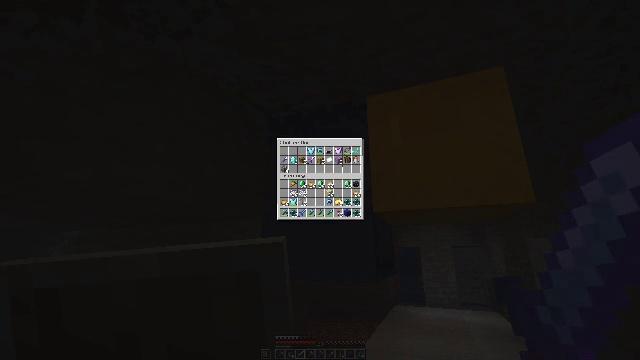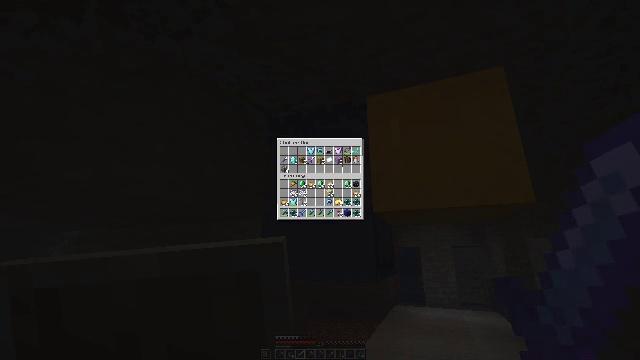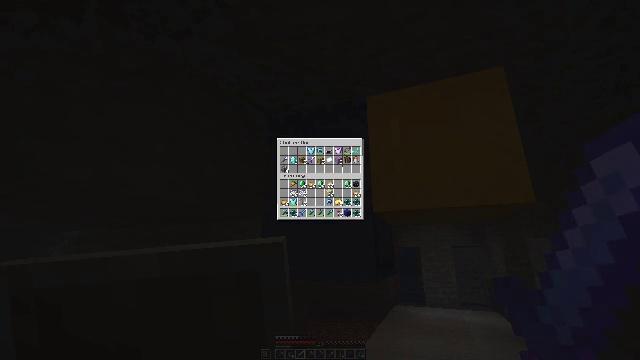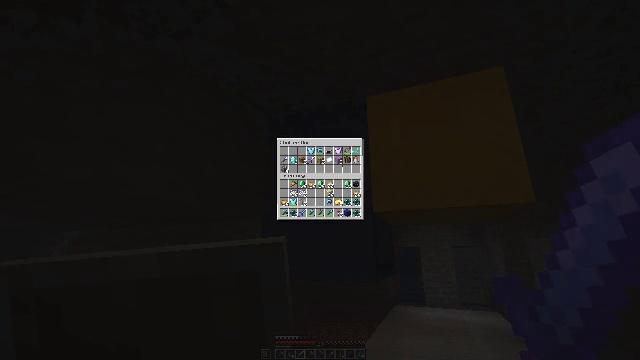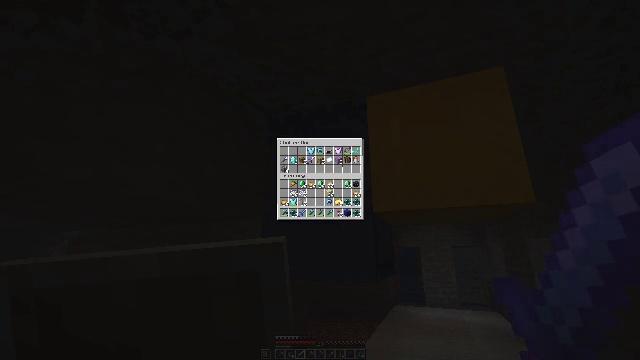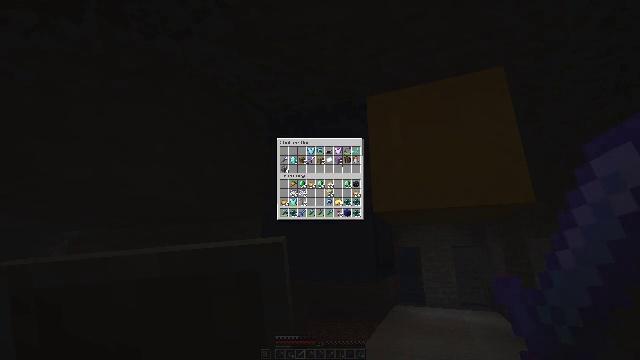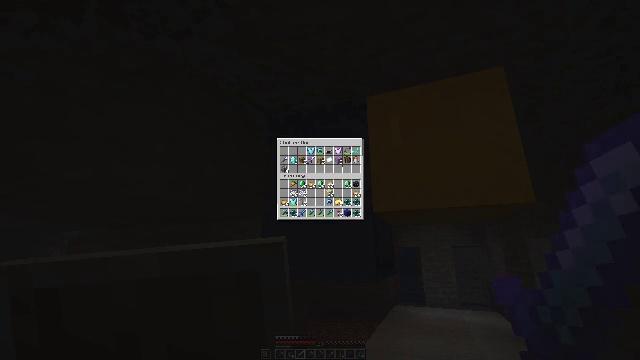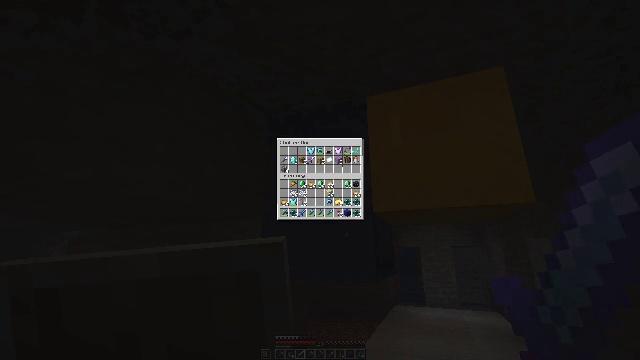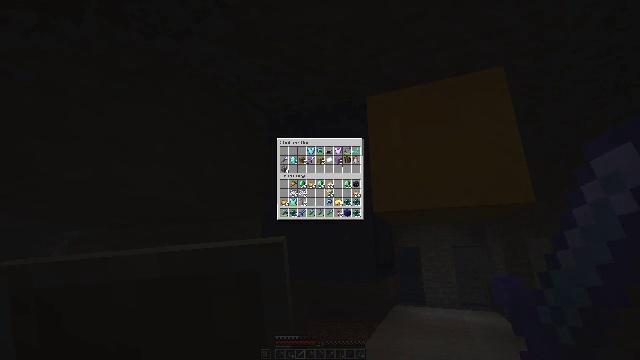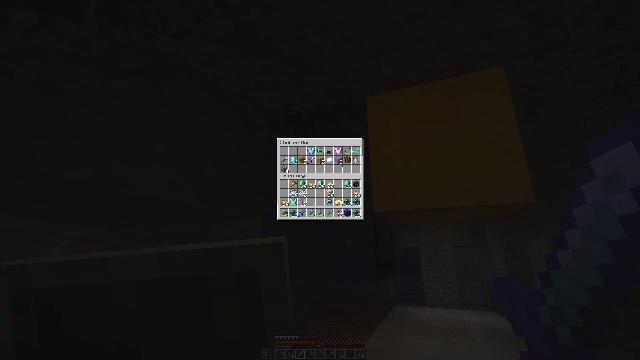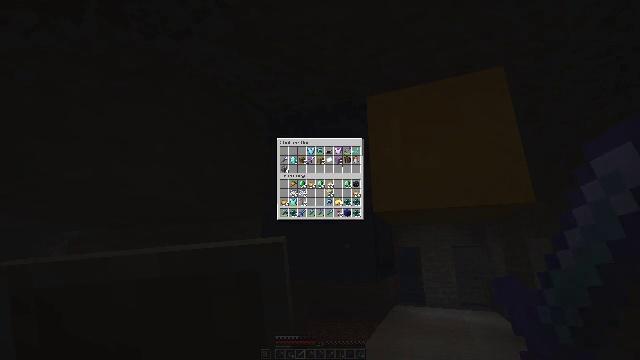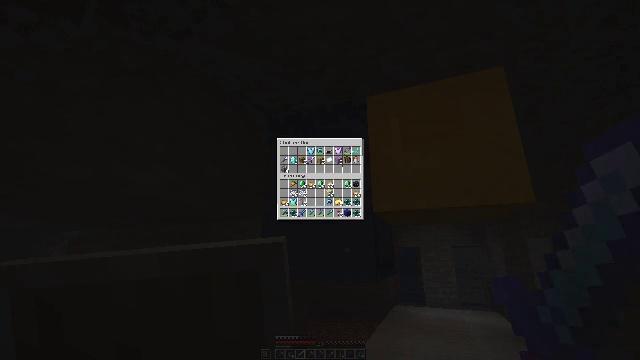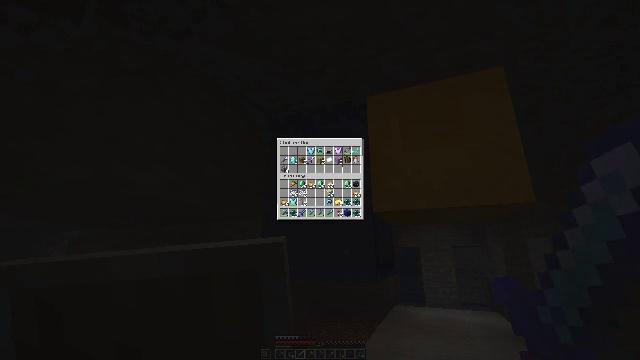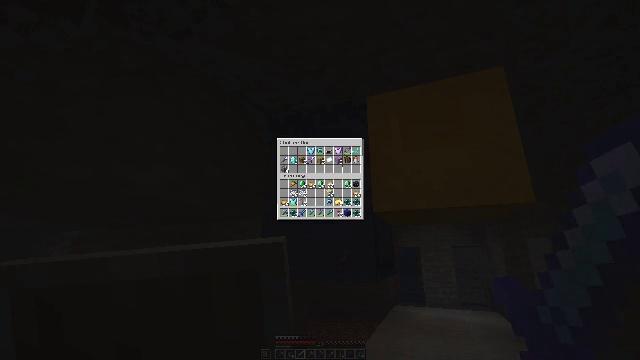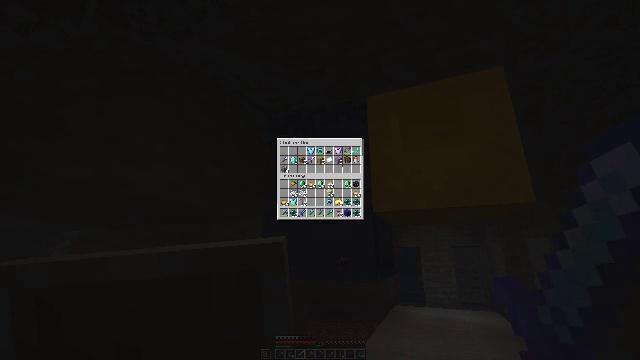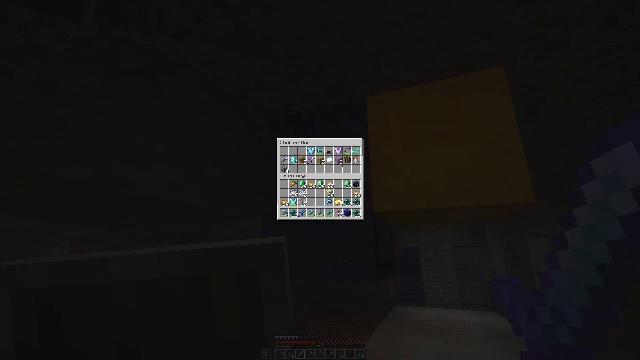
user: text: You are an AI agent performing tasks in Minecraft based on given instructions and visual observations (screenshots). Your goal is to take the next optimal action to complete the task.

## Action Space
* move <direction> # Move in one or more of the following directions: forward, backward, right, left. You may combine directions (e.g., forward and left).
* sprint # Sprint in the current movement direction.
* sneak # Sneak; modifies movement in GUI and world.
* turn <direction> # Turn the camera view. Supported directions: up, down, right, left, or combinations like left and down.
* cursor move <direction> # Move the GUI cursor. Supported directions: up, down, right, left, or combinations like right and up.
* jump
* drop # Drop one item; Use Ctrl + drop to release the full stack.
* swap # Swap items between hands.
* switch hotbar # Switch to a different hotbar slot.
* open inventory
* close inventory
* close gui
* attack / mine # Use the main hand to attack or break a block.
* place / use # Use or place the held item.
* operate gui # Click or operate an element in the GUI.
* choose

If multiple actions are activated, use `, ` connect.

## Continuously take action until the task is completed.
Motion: motion action
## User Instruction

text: Retrieve items from the blue shulker box by mining it.
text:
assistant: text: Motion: no_op
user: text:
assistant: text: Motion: no_op
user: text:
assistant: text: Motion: no_op
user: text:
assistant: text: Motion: no_op
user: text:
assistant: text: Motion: no_op
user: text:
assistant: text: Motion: no_op
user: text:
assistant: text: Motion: no_op
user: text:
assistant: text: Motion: no_op
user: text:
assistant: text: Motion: no_op
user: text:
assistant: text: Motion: no_op
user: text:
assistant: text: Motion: no_op
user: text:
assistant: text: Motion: no_op
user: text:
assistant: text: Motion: no_op
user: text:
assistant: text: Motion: no_op
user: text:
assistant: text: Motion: no_op
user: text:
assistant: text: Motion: no_op
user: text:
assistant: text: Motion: no_op
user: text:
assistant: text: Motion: turn left
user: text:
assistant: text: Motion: turn left and up
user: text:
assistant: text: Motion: turn left and up
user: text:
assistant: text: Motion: no_op
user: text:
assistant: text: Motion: no_op
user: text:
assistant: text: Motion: no_op
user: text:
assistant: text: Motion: no_op
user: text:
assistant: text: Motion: turn left
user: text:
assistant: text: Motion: no_op
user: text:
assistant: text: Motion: no_op
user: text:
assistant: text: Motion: no_op
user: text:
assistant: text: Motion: no_op
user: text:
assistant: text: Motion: no_op